Question: <URL>
'''
.flex-container {
background-color: gray;
display: flex;
width: 100%;
height: 100vh;
}
.sidebar {
background-color: red;
border: 2px solid black;
height: 100vh;
width: 250px;
}
.topheader {
background-color: blue;
border: 2px solid black;
height: 100px;
width: 100%;
}
'''
'''
<div class="flex-container">
<div class="sidebar">Sidebar</div>
<div class="topheader">Head</div>
<div class="content">
<header>Hello</header>
<main>
Lorem ipsum dolor sit, amet consectetur adipisicing elit. Magni voluptas odio repellat facilis officia
</main>
</div>
</div>
'''
My goal is to align the 'div.sidebar' and 'div.topheader' of my layout to where they will scale correctly with my page and I can use the 'div.flex-container' to input the main content and articles, I'm basically making a Wiki style page for practice and understanding of flexbox. Additional information on best practice or resources other than MDN would be much appreciated.

I did additional editing in trying to solve my own issue, using what I know and got as far as the image shown... The is messy so i just left the orgianl unedited code on the codepen
Just starting flexbox and learning.
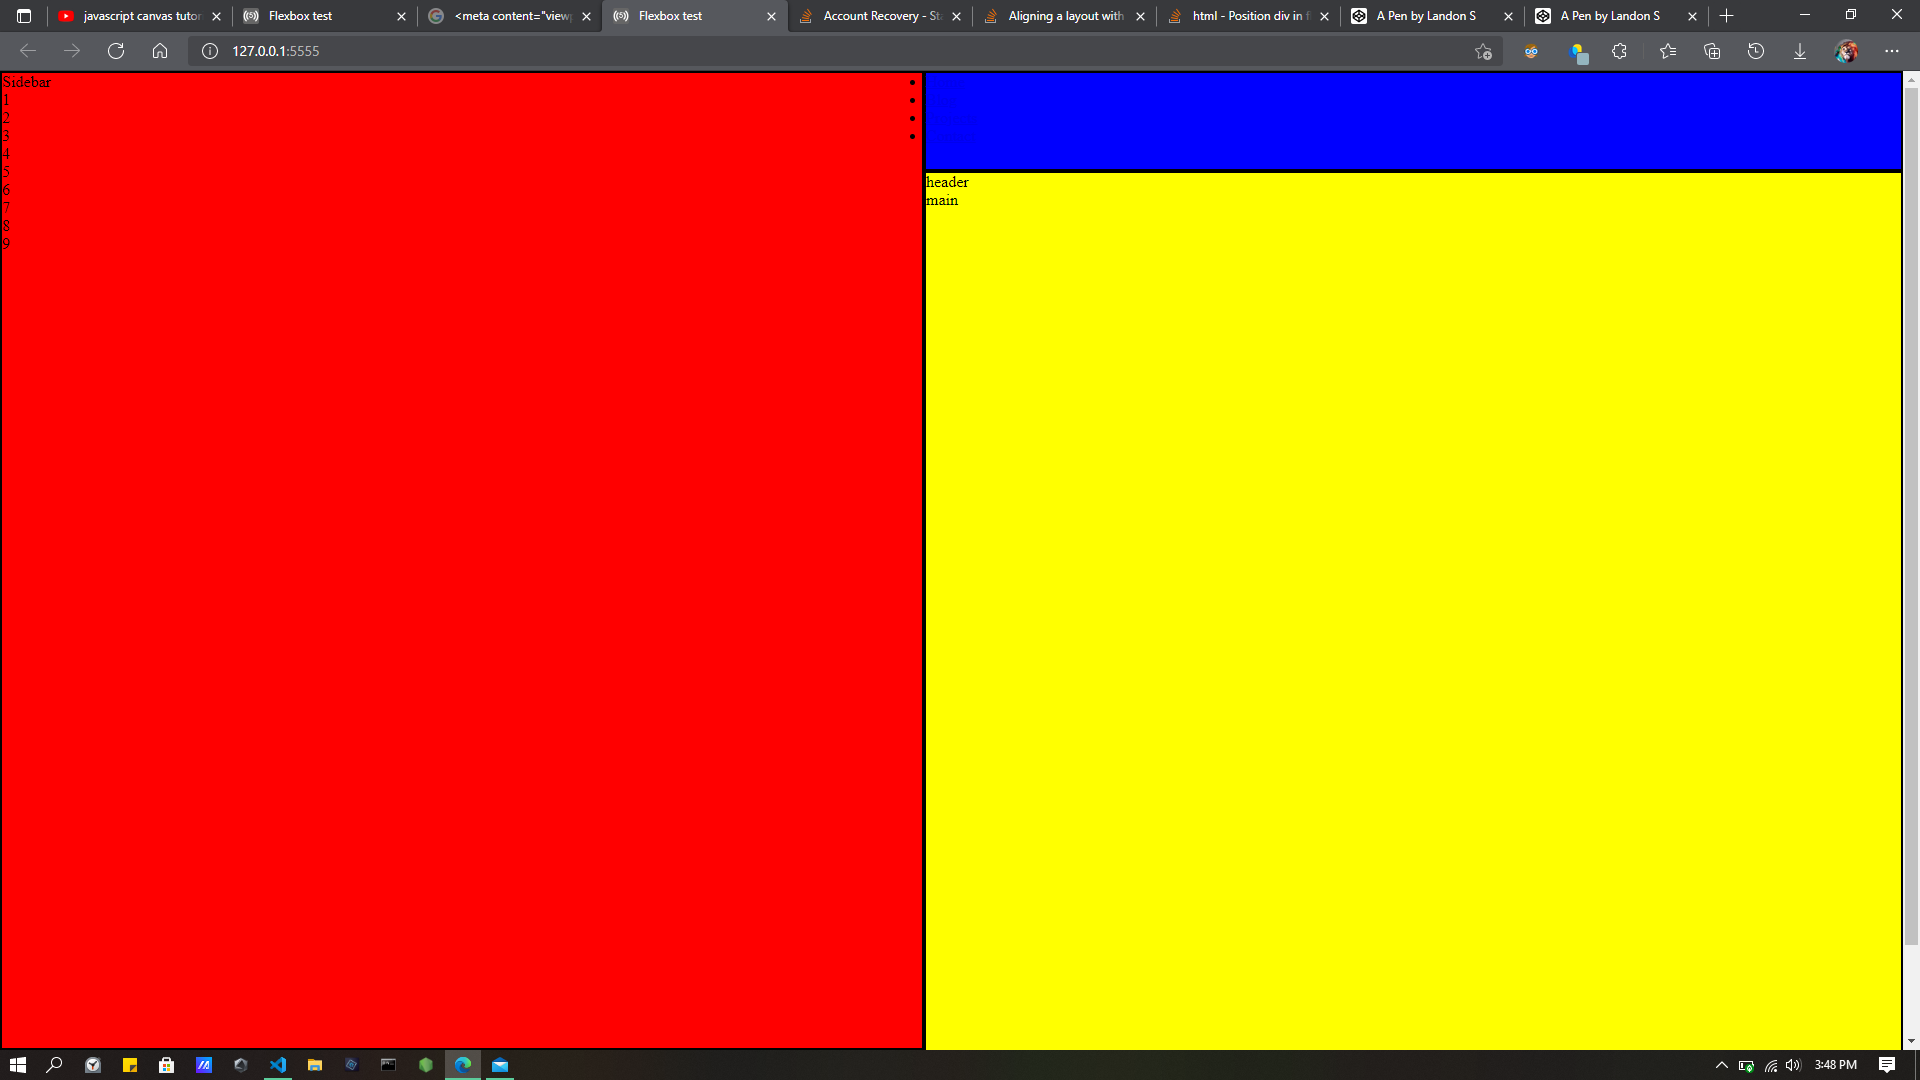
Answer: # Flexbox:
Flexbox can only control height or width. It can not control both at the same time. As such you need 2 flexbox wrappers as shown in the snippet below
'''
.flex-container-horizontal {
display: flex;
min-height: 100vh;
}
.sidebar {
width: 50%;
}
.flex-container-vertical {
display: flex;
flex-direction: column;
width: 50%;
}
.content {
flex: 1;
}
/* for styling pupose only */
body {
margin: 0;
}
.sidebar {
background-color: red;
}
.topheader {
background-color: blue;
}
.content {
background-color: yellow;
}
'''
'''
<div class="flex-container-horizontal">
<div class="sidebar">Sidebar</div>
<div class="flex-container-vertical">
<div class="topheader">Head</div>
<div class="content">
<header>Hello</header>
<main>
Lorem ipsum dolor sit, amet consectetur adipisicing elit. Magni voluptas odio repellat facilis officia
</main>
</div>
</div>
</div>
'''
# CSS-Grid:
The more appropiate tool in your case would be CSS-Grid. Only downside is that it is only partially supported by IE. However IE will be started to be deprecated at the 16th August 2021. You either can use 'span' as in my example or use 'grid-template-areas'. Grid can control both height and width at the same time.
'''
.grid-container {
min-height: 100vh;
display: grid;
grid-template-columns: 1fr 1fr;
grid-template-rows: min-content auto;
}
.sidebar {
grid-row: span 2;
}
/* for styling pupose only */
body {
margin: 0;
}
.sidebar {
background-color: red;
}
.topheader {
background-color: blue;
}
.content {
background-color: yellow;
}
'''
'''
<div class="grid-container">
<div class="sidebar">Sidebar</div>
<div class="topheader">Head</div>
<div class="content">
<header>Hello</header>
<main>
Lorem ipsum dolor sit, amet consectetur adipisicing elit. Magni voluptas odio repellat facilis officia
</main>
</div>
</div>
'''